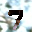
Label: 7